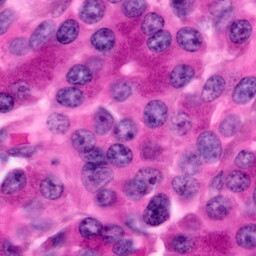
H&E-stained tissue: Pancreatic